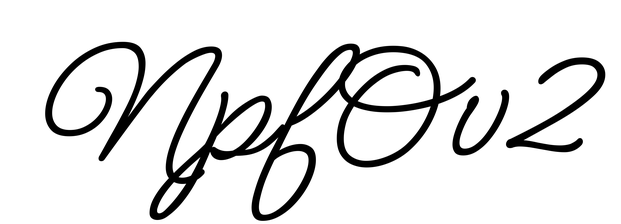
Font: MeowScript-Regular